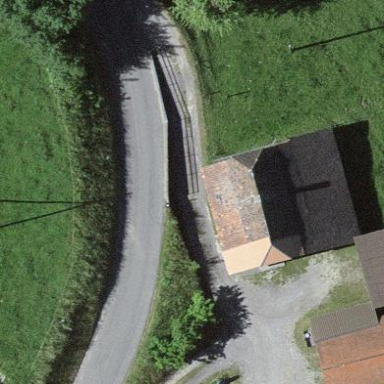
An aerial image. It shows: Farm building.